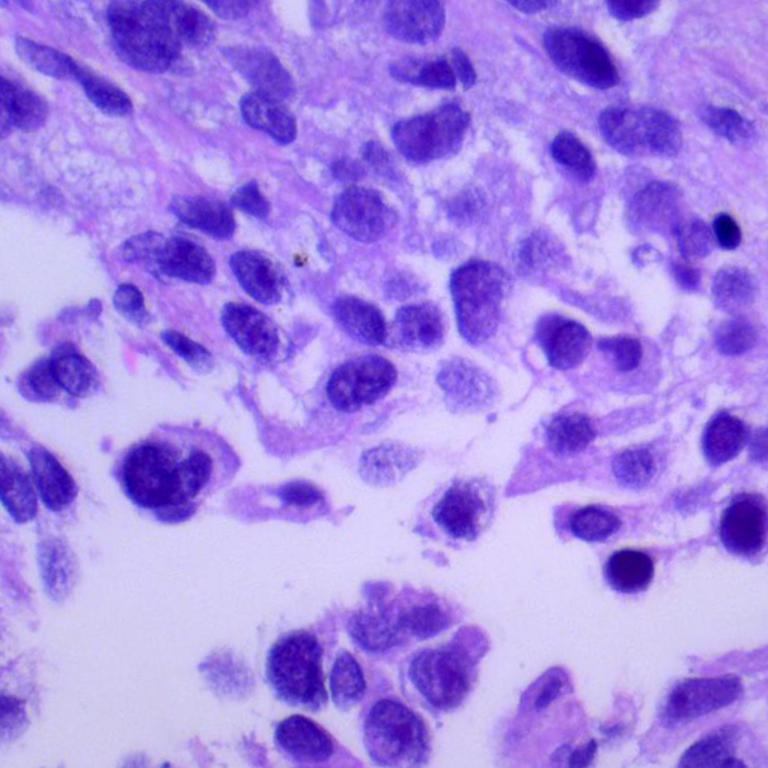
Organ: lung
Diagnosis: adenocarcinomas